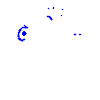
Particle: pion